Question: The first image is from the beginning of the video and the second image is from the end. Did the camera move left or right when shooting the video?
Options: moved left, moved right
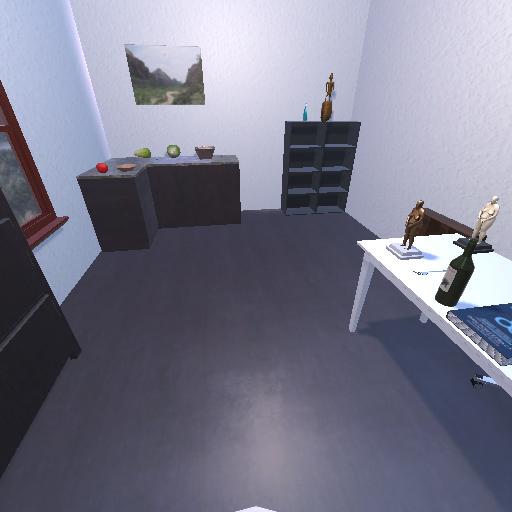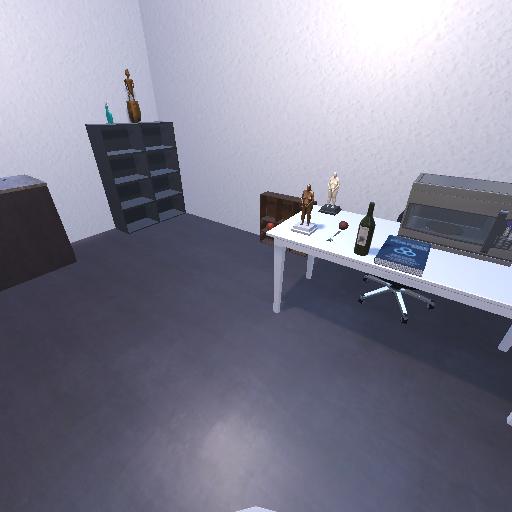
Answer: moved left